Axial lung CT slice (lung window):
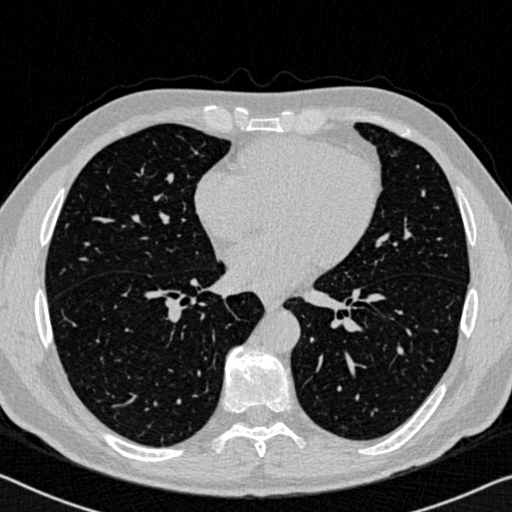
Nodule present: no